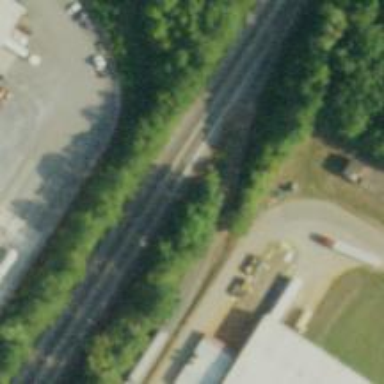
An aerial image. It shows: Rail spur service.